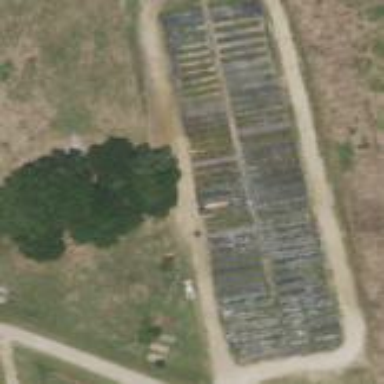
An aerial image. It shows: Plant nursery specializing in growing flowers.